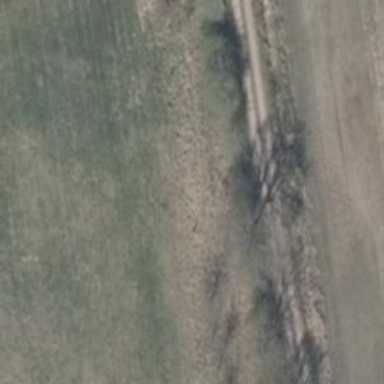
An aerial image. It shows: Abandoned railway.